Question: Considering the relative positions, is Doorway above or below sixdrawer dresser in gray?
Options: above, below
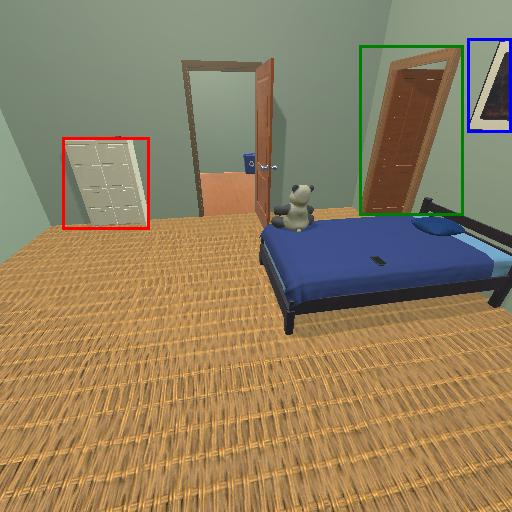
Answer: above